Question: I am making an image slider but now I want to add a control bar at the bottom of the slider
(see image). the controlbar needs and higher z-index that the images but if I do,
'''
#controls{
position:fixed;
z-index:2
}
'''
The problem is that the browser sets the z-index of the entire body so the control panel is placed above all other items on the page.
can somebody help me fixing this problem?
gray:border
red:images
black:control bar

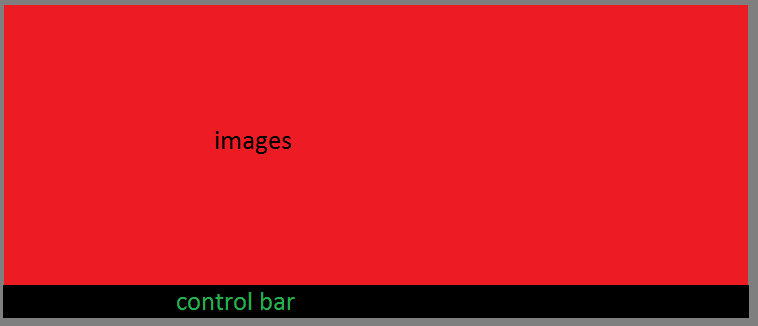
Answer: Here, try this:
'''
<div id="images">
Images
<div id="controls">
Controls
</div>
</div>
'''
'''
#images {
height: 400px;
background: red;
position: relative; /* This works */
}
#controls {
height: 50px;
background: black;
color: #fff;
width: 100%;
position: absolute; /* This works */
bottom: 0;
left: 0;
}
'''
<URL>
The 'bottom: 0; left: 0' positions the div 0 pixels from the bottom of the parent-div('#images') and 0 pixels from the left side of the parent-div. An absolute position element is positioned relative to the first parent element that has a position other than static. Here the first parent element is the parent-div has a 'position: relative', ergo it's not static, and the child-div(#controls) will therefore position itself relative to the parent-div, nicely at the bottom.